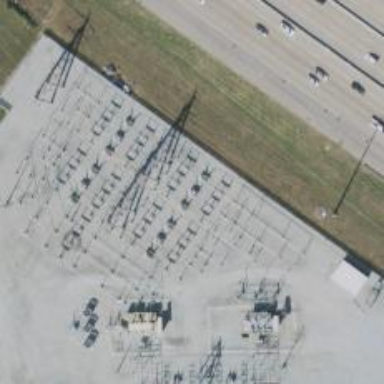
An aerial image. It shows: Switch for power supply.